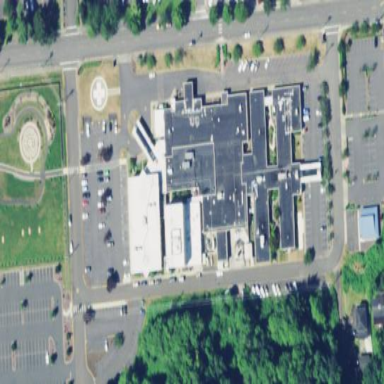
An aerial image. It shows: Hospital providing healthcare services.